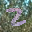
Label: 2